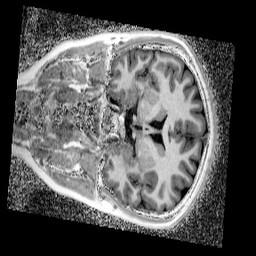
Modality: UNIT1_denoised
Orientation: coronal
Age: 14
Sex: female
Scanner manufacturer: siemens
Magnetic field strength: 3 T
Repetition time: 4 s
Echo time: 0.00299 s